Question: My application sends data to the server after you knomki while is transmitting data to the server indicator activity. When the indicator is hidden, I'm trying to display the alert that the data was successfully sent. But when I try to withdraw the alert, the application falls. In what could be the problem? Thank you!
'''
- (void)viewDidLoad
{
[super viewDidLoad];
activityIndicator = [[UIActivityIndicatorView alloc] init];
activityIndicator.frame = CGRectMake(140, 190, 37, 37);
activityIndicator.activityIndicatorViewStyle = UIActivityIndicatorViewStyleWhiteLarge;
[self.view addSubview:activityIndicator];
}
- (IBAction)sendForm:(id)sender {
[self performSelectorInBackground:@selector(loadData) withObject:activityIndicator];
[activityIndicator startAnimating];
}
-(void)loadData {
NSURL *scriptUrl = [NSURL URLWithString:@"http://zav333.ru/"];
NSData *data = [NSData dataWithContentsOfURL:scriptUrl];
if (data)
{
NSMutableURLRequest* request = [NSMutableURLRequest requestWithURL:[NSURL URLWithString:@"http://zav333.ru/sushi.php"]
cachePolicy:NSURLRequestUseProtocolCachePolicy
timeoutInterval:15.0];
request.HTTPMethod = @"POST";
// ukazyvaem parametry POST zaprosa
NSString* params = [NSString stringWithFormat:@"name=%@&phone=%@&date=%@&howmuchperson=%@&smoke=%@ ", self.name.text, self.phone.text, self.date.text, self.howmuchperson.text, self.smoke];
*howMuchPerson, *smoke;
request.HTTPBody =[params dataUsingEncoding:NSUTF8StringEncoding];
NSURLConnection *connection = [[NSURLConnection alloc] initWithRequest:request delegate:self];
[activityIndicator stopAnimating];
UIAlertView* ahtung = [[UIAlertView alloc] initWithTitle:@"Spasibo" message:@"Vasha zaiavka priniata!
V techenie chasa, Vam postupit zvonok dlia podtverzhdeniia zakaza" delegate:self cancelButtonTitle:@"OK" otherButtonTitles:nil];
[ahtung show];
}
}
'''

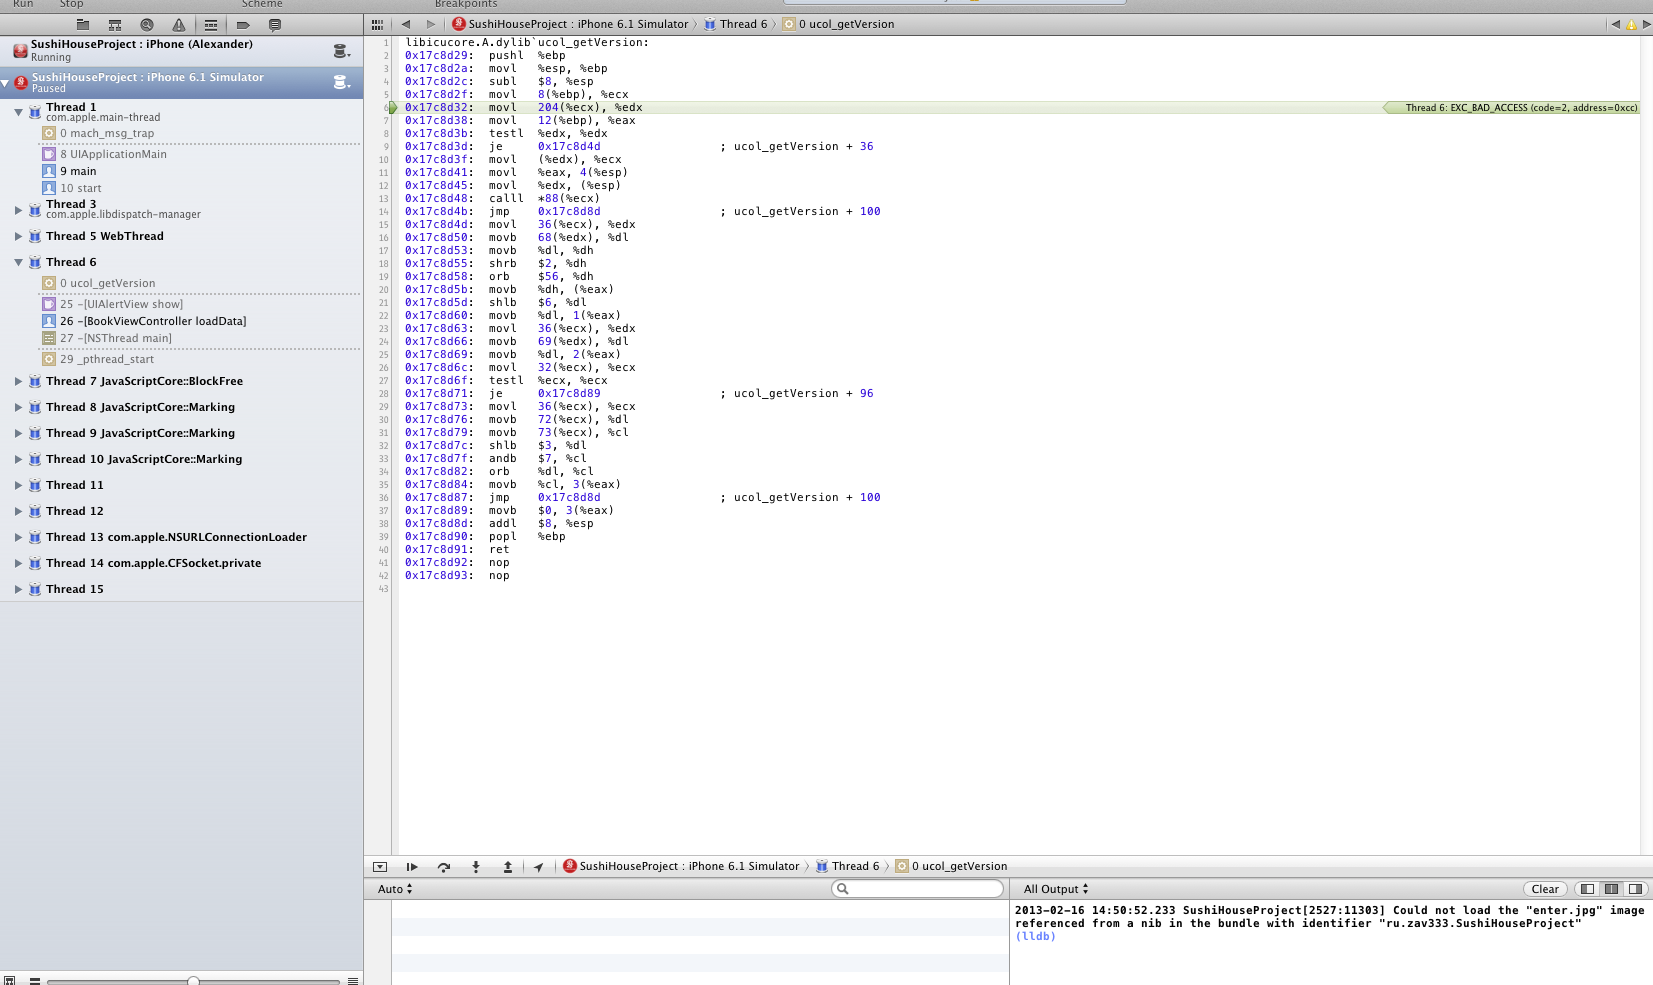
Answer: The crash occurs because you are trying to display the 'UIAlertView' from a background thread.
Never do that, all UI changes should be handled from main thread.
Replace:
'''
UIAlertView* ahtung = [[UIAlertView alloc] initWithTitle:@"Spasibo" message:@"Vasha zaiavka priniata!
V techenie chasa, Vam postupit zvonok dlia podtverzhdeniia zakaza" delegate:self cancelButtonTitle:@"OK" otherButtonTitles:nil];
[ahtung show];
'''
With:
'''
dispatch_async(dispatch_get_main_queue(),^{
UIAlertView* ahtung = [[UIAlertView alloc] initWithTitle:@"Spasibo" message:@"Vasha zaiavka priniata!
V techenie chasa, Vam postupit zvonok dlia podtverzhdeniia zakaza" delegate:self cancelButtonTitle:@"OK" otherButtonTitles:nil];
[ahtung show];
});
'''